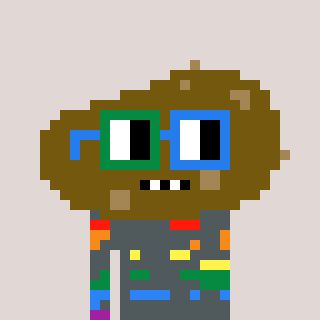
a pixel art character with square green and blue glasses, a potato-shaped head and a foggrey-colored body on a warm background